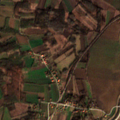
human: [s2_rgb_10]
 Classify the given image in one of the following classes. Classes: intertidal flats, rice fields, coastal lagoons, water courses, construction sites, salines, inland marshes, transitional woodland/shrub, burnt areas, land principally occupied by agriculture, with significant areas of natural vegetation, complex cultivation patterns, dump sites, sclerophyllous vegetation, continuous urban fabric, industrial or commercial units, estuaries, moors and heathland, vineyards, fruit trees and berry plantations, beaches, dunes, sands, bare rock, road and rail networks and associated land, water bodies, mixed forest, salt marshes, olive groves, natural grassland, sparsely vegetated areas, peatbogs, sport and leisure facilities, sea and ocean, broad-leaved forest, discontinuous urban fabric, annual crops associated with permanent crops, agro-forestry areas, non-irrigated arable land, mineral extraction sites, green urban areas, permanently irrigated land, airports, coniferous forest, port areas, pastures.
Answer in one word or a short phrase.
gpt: non-irrigated arable land, complex cultivation patterns, land principally occupied by agriculture, with significant areas of natural vegetation